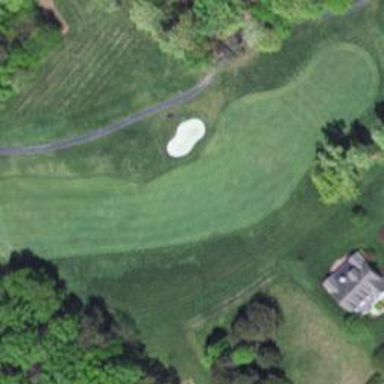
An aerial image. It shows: View of golf hole.